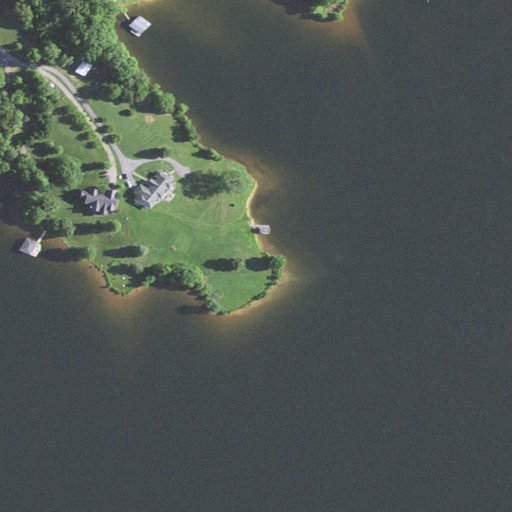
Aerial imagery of cape in Virginia named Browns Point containing open water, shrub, open development, low intensity development, evergreen forest, deciduous forest, mixed forest, and grassland